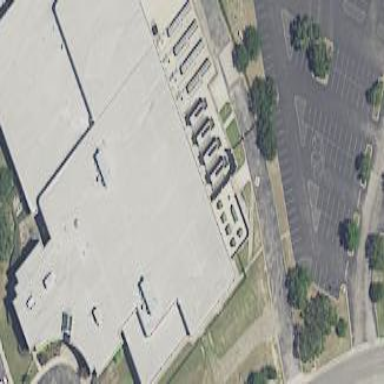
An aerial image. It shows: Data center building.